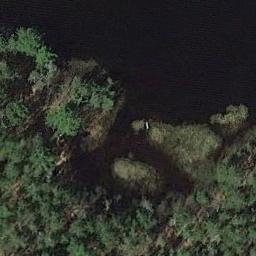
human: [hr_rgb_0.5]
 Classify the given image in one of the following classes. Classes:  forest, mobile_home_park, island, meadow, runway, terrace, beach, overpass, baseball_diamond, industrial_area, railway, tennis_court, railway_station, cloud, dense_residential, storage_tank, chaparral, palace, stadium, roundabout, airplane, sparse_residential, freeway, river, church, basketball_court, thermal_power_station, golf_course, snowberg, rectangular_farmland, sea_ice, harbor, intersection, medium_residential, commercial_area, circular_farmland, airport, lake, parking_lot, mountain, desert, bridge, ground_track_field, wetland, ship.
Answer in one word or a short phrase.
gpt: wetland